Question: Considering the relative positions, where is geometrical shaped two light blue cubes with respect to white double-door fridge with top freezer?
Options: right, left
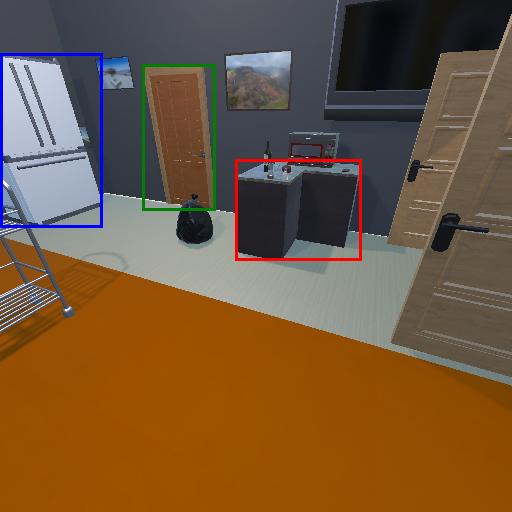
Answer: right